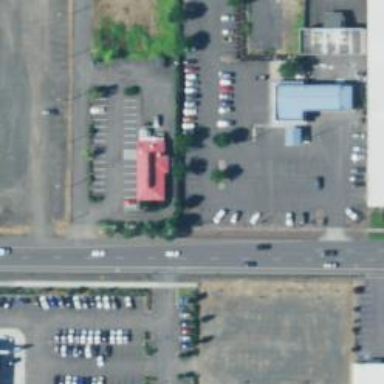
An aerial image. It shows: Primary highway with asphalt surface. There is sidewalk on the left side.